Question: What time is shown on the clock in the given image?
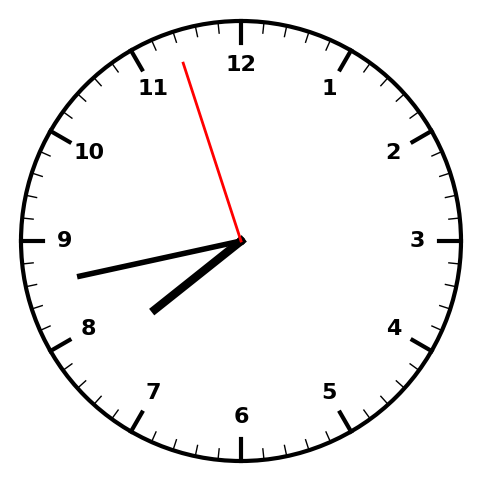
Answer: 07:42:57